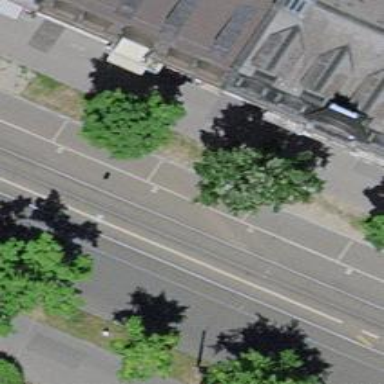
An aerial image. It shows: Tree-lined avenue.